五年级 · 立体几何学
下面这个几何体, 从左面观察, 看到的图形是（）。

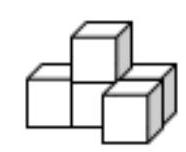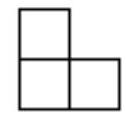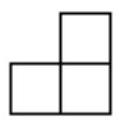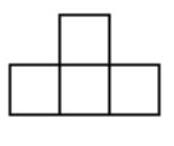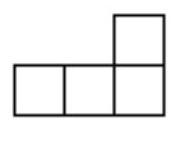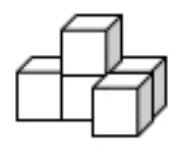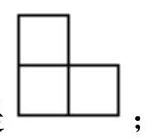
A.

B.

C.

D.

答案: A
解析: 解A

【分析】从左面看有两列, 第一列有两个小正方形, 第二列有一个小正方形, 据此解答即可。

【详解】

从左面观察, 看到的图形是

故答案为: A。

【点睛】本题考查了空间思维能力, 画什么方位的平面图就假设自己站在什么位置。